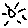
Label: sun